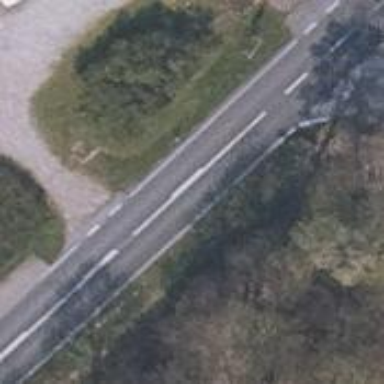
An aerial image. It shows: Secondary road with asphalt surface.